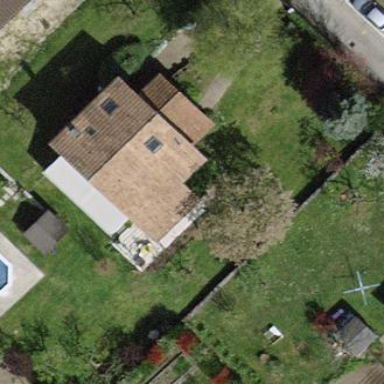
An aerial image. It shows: Garden enclosed by fence.